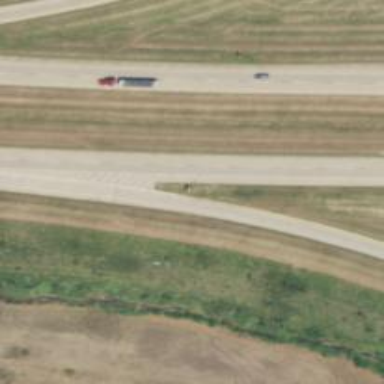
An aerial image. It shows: Trunk link highway.